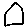
Label: house